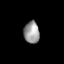
Tissue: lung
Cell type: Others
Senescence score: 0.1959
Nuclear area (px): 334
Mean DAPI intensity: 152.901